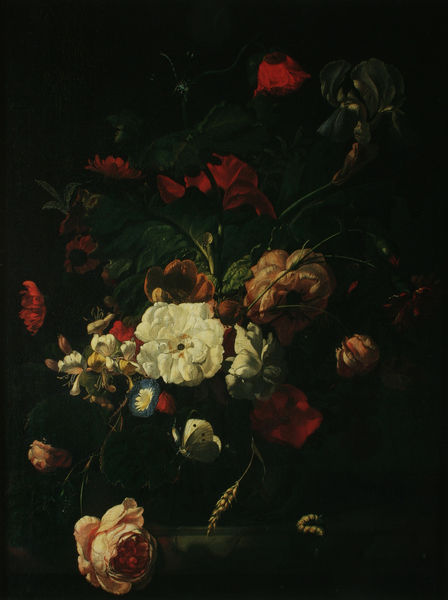
Titel: Blumenstrauß in einer bauchigen Flasche
Künstler: Rachel Ruysch
Standort: Frankfurt am Main
Institution: Städelsches Kunstinstitut.
Schlagwörter: blau, blätter, dunkel, gemälde, weiß, gelb, grün, äste, blume, blumen, braun, bunt, hell, hintergrund, licht, orange, schwarz, tisch, blüte, blüten, gras, rose, rosen, rot, malerei, barock, schale, niederlande, ast, halme, land, gold, blatt, kontrast, rosa, schwarzer hintergrund, blumenkohl, früchte, ranken, stilleben, stillleben, vase, blumentopf, farbig, blumenvase, düster, getreide, korn, weizen, ähre, farben, tulpen, realistisch, strauss, gesteck, blumenstrauss, bouquet, blühen, tulpe, stiele, vanitas, arrangement, vergänglichkeit, winde, acryl, blumenstillleben, mohn, stengel, niederländisch, lilie, nelke, schmetterling, stängel, puppe, vanitasstilleben, real, verwelkt, knospe, iris, pfingstrosen, schwertlilie, gefüllt, unsichtbar, verwelken, gerste, spätsommer, flämisch, leuchtend, schmetterlinge, ähren, blumenstilleben, raupen, zeit, kornblume, wicke, raupe, falter, blumengesteck, wurm, bukett, buquet, verblühen, moosgrün, steinplatte, mohnblüte, wase, sock, mohnblume, farbzeichnung, blumenarrangement, kohlweissling, älsgjö sdfglad, geißblatt, wießling, kornähre, raumpe, lontrast, rose rose, landblumen, blumenstilllelben